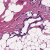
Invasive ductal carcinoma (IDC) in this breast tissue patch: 1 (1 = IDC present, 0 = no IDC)